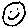
Label: smiley face